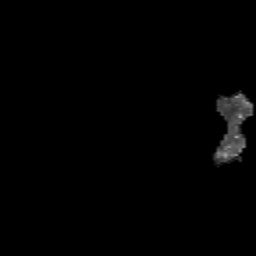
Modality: FA
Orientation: coronal
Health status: healthy
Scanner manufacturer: siemens
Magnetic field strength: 3 T
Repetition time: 12 s
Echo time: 0.092 s